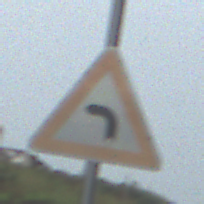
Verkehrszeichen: KurveLinks
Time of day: Midday
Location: Roofed (Beach)
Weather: Overcast
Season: NotSpecified
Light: Natural